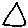
Label: triangle